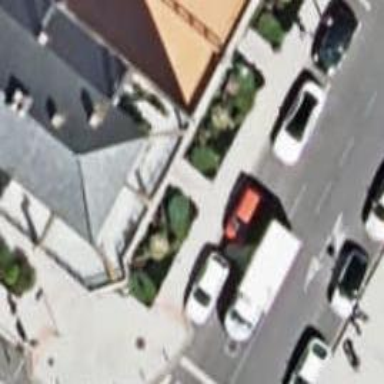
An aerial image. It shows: Café.